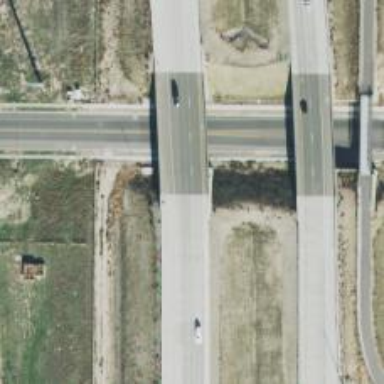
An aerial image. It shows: Asphalt bridge over expressway trunk road.